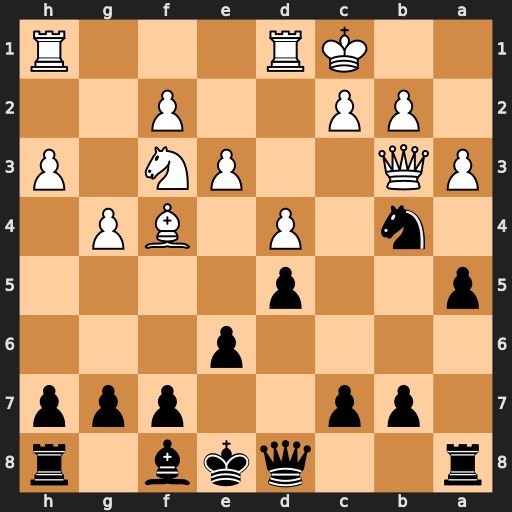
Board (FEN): r2qkb1r/1pp2ppp/4p3/p2p4/1n1P1BP1/PQ2PN1P/1PP2P2/2KR3R
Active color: b
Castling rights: kq
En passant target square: -
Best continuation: a4 Qxb4 Bxb4